Question: I was following the Michael Hart book and wanted to and add the follow and unfollow button to the users show page. While implementing this I encountered this error 'undefined method 'relationships_path''.
Any help would be helpful and appreciated.

---
relationships controller.rb
'''
class RelationshipsController < ApplicationController
before_action :logged_in_user
def create
@user = User.find(params[:followed_id])
current_user.follow(@user)
respond_to do |format|
format.html { redirect_to @user }
format.js
end
end
def destroy
@user = Relationship.find(params[:id]).followed
current_user.unfollow(@user)
respond_to do |format|
format.html { redirect_to @user }
format.js
end
end
end
'''
---
users controller.rb
'''
class UsersController < ApplicationController
before_action :authenticate_user!
before_action :set_user
def create
@user = User.friendly.find(params[:followed_id])
current_user.follow(@user)
respond_to do |format|
format.html { redirect_to @user }
format.js
end
end
def destroy
@user = Relationship.find(params[:id]).followed
current_user.unfollow(@user)
respond_to do |format|
format.html { redirect_to @user }
format.js
end
end
def following
@title = "Following"
@user = User.find(params[:id])
@users = @user.following.paginate(page: params[:page])
render 'show_follow'
end
def followers
@title = "Followers"
@user = User.find(params[:id])
@users = @user.followers.paginate(page: params[:page])
render 'show_follow'
end
end
'''
---
Relationship.rb
'''
class Relationship < ActiveRecord::Base
belongs_to :follower, class_name: "User"
belongs_to :followed, class_name: "User"
validates :follower_id, presence: true
validates :followed_id, presence: true
end
'''
---
User.rb
'''
class User < ActiveRecord::Base
extend FriendlyId
friendly_id :name, use: :slugged
has_many :active_relationships, class_name: "Relationship",
foreign_key: "follower_id",
dependent: :destroy
has_many :following, through: :active_relationships, source: :followed
has_many :passive_relationships, class_name: "Relationship",
foreign_key: "followed_id",
dependent: :destroy
has_many :followers, through: :passive_relationships, source: :follower
# Follows a user.
def follow(other_user)
active_relationships.create(followed_id: other_user.id)
end
# Unfollows a user.
def unfollow(other_user)
active_relationships.find_by(followed_id: other_user.id).destroy
end
# Returns true if the current user is following the other user.
def following?(other_user)
following.include?(other_user)
end
end
'''
---
_follow.html.erb
'''
<%= form_for(current_user.active_relationships.build, remote: true) do |f| %>
<div><%= hidden_field_tag :followed_id, @user.id %></div>
<%= f.submit "Follow", class: "btn btn-primary" %>
<% end %>
'''
---
_unfollow.html.erb
'''
<%= form_for(current_user.active_relationships.find_by(followed_id: @user.id),
html: { method: :delete },
remote: true) do |f| %>
<%= f.submit "Unfollow", class: "btn" %>
<% end %>
'''
---
show.html.erb
'''
<% provide(:title, @user.name) %>
<div class="row">
<aside class="col-md-4">
<section class="stats">
<% @user ||= current_user %>
<div class="stats">
<strong id="following" class="stat">
<%= @user.following.count %>
</strong>
following
</a>
<strong id="followers" class="stat">
<%= @user.followers.count %>
</strong>
followers
</a>
<%= render 'follow' %>
</div>
</section>
</aside>
</div>
'''
---
Routes.rb
'''
Rails.application.routes.draw do
get 'users/index'
get 'users/show'
devise_for :users do
member do
get :following, :followers
end
end
get 'users/:id' => 'users#show', as: :user
end
'''
---
Relationships | Migration
'''
class CreateRelationships < ActiveRecord::Migration
def change
create_table :relationships do |t|
t.integer :follower_id, index: true
t.integer :followed_id, index: true
t.timestamps null: false
end
add_index :relationships, [:follower_id, :followed_id], unique: true
end
end
'''
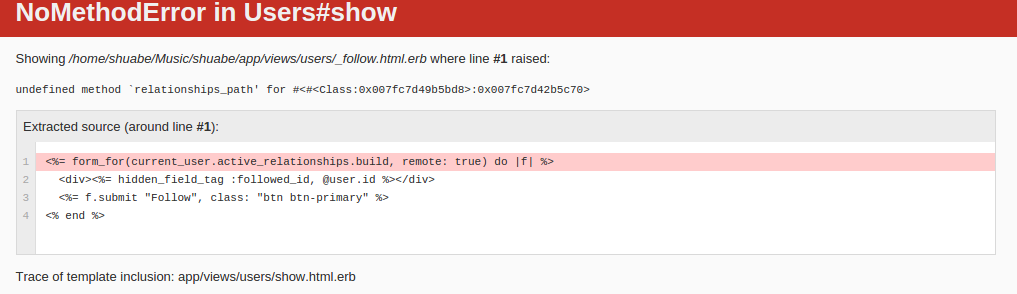
Answer: As per your route.rb, you don't have the required route i.e. POST '/relationships'. Add it into your 'route.rb':
'''
resources :relationships
'''